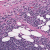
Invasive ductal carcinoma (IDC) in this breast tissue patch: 1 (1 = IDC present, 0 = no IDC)